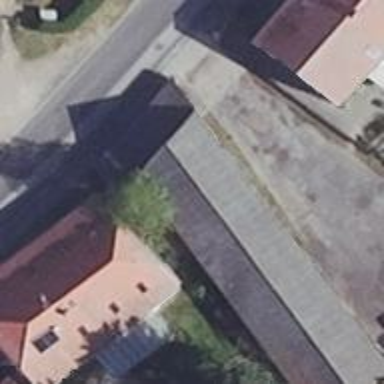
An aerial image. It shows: Shed building.